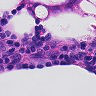
Metastatic tissue present: yes